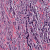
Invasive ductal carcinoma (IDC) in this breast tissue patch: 1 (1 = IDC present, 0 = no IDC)